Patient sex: M
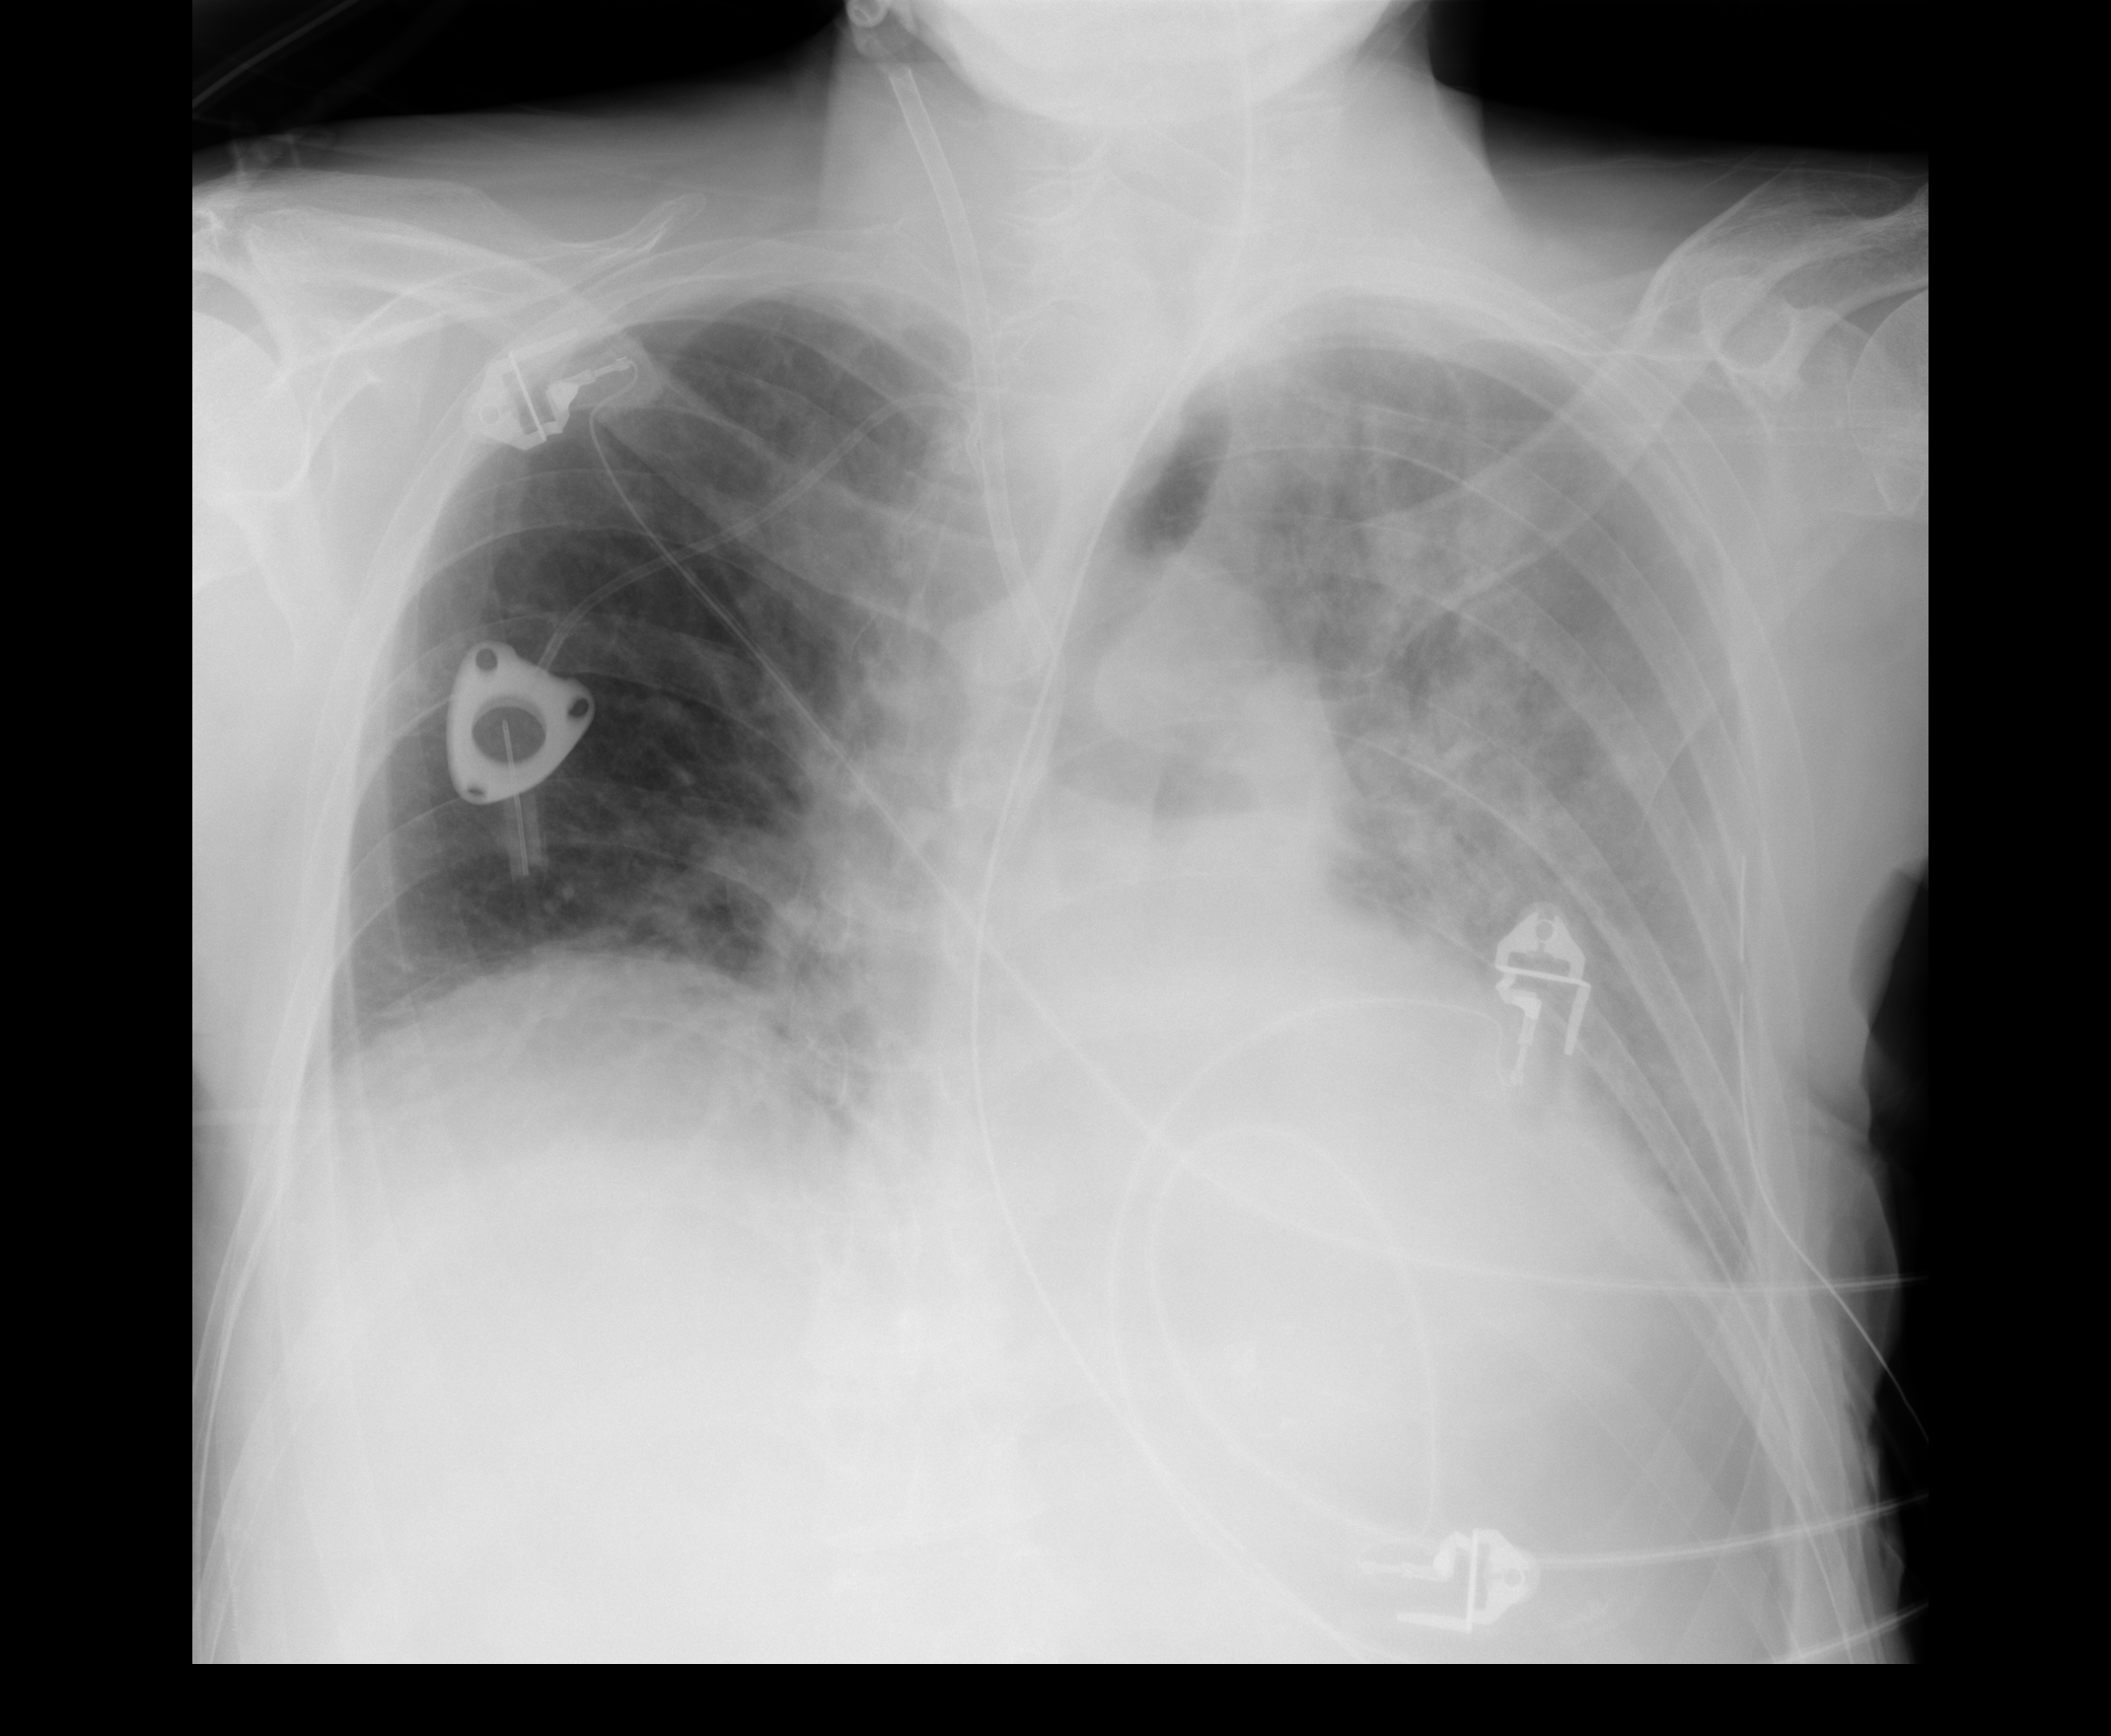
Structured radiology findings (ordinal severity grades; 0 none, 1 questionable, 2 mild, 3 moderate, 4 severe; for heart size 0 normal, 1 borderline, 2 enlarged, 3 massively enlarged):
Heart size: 2
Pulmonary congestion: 2
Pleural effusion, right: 0
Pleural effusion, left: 1
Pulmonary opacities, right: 0
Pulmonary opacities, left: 3
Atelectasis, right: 2
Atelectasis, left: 3